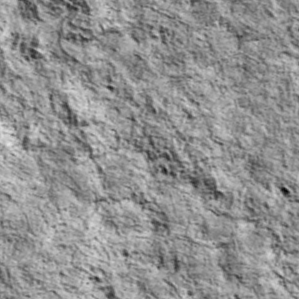
Label: non_frost